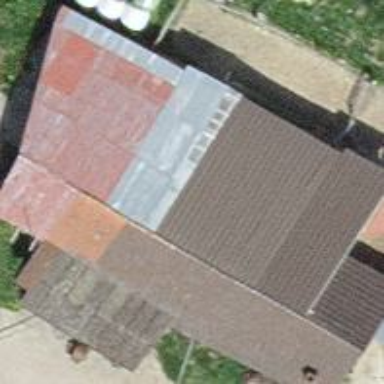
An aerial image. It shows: Sty building.